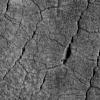
Atmospheric dust classification: not_dusty